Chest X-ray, PA view. Patient: 55 years old, sex M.
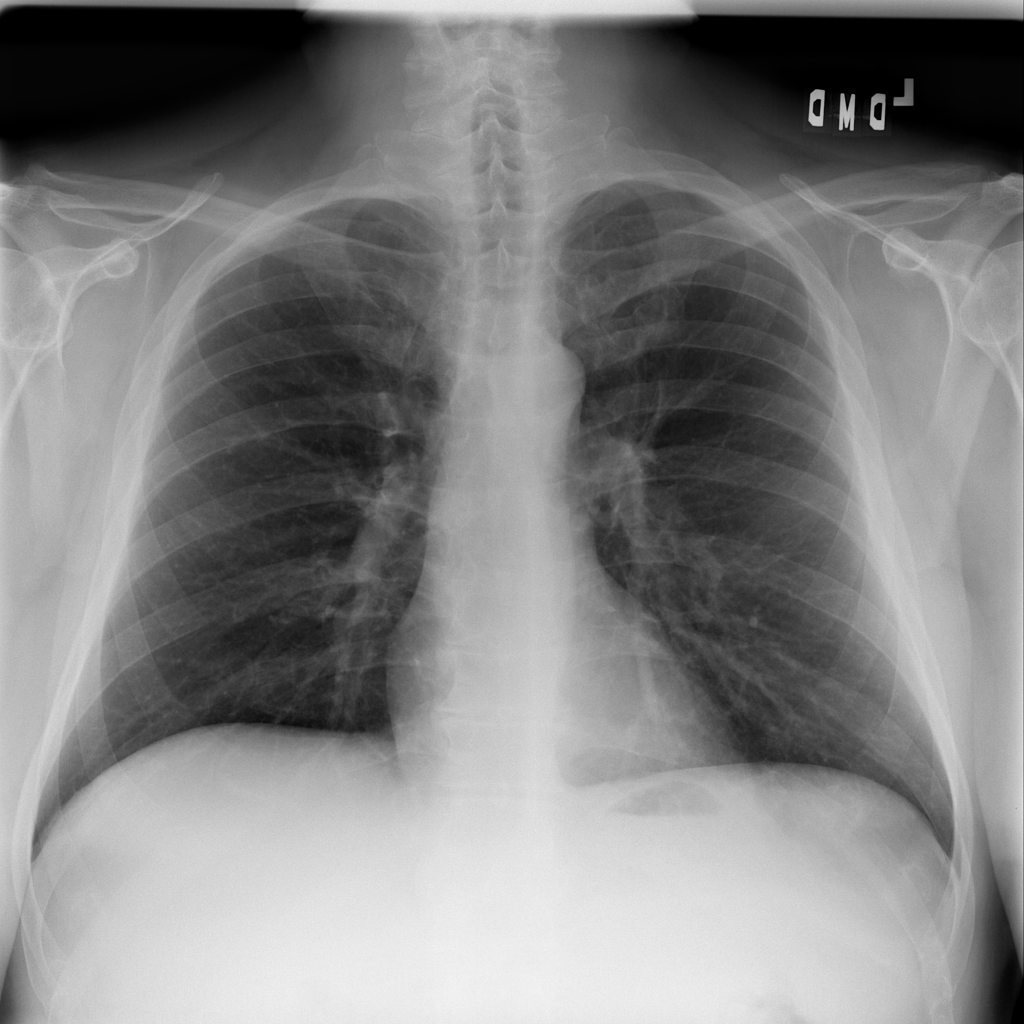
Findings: Nodule